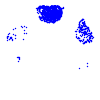
Particle: proton